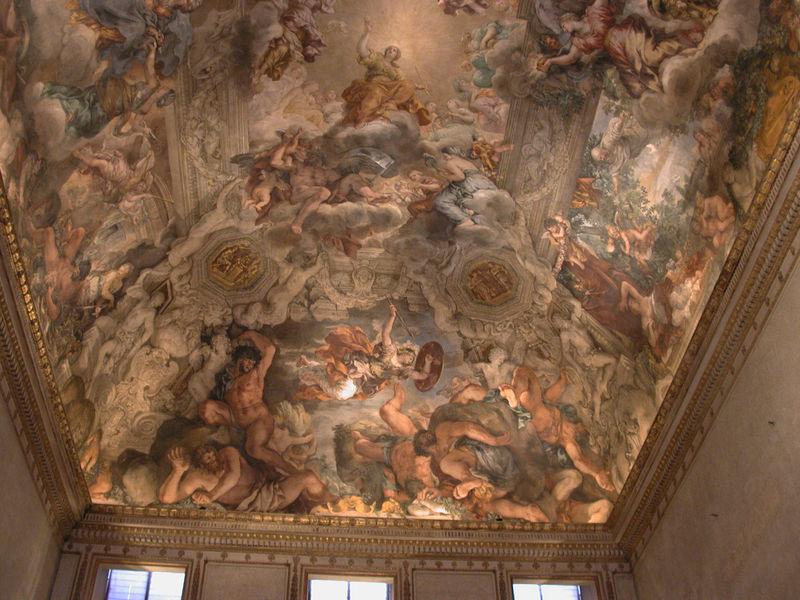
Titel: Der Triumph der göttlichen Vorsehung
Künstler: Pietro da Cortona
Standort: Rom, Palazzo Barberini (EU - I - Latium)
Schlagwörter: blau, himmel, kampf, nackt, wolken, menschen, fenster, licht, männer, raum, schloss, wolke, beige, ornament, barock, tragen, kirche, sonne, gold, decke, krone, rosa, schön, engel, saal, stuck, nackte, foto, wände, schild, kunst, wappen, schein, heiligenschein, götter, speer, deckengemälde, maria, szenen, freske, schöpfung, deckenfresko